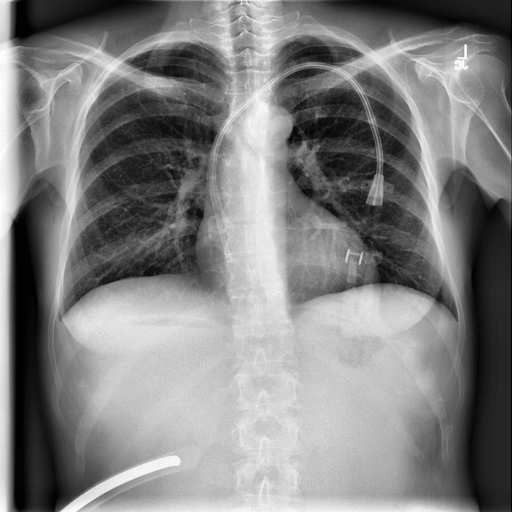
Finding: NORMAL